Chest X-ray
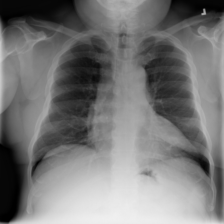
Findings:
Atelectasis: negative
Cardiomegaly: negative
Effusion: negative
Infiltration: negative
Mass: negative
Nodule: negative
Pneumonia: negative
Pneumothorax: negative
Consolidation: negative
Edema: negative
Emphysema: negative
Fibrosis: negative
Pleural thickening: negative
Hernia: negative